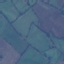
Land use / land cover class: Pasture